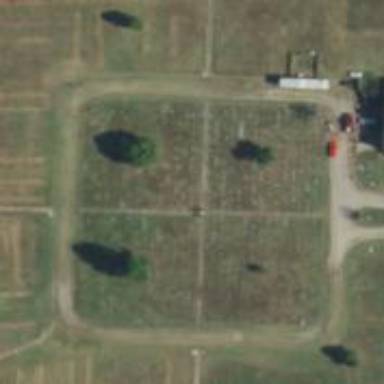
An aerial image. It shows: Cemetery.